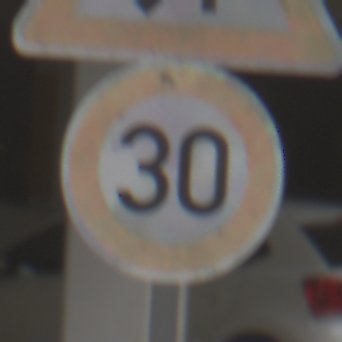
Verkehrszeichen: Geschwindigkeit30
Zusatzzeichen oben: Gegenverkehr
Umgebung: Roofed, Urban
Tageszeit: Midday
Wetter: Overcast
Licht: Artificial
Jahreszeit: NotSpecified
Kontrast: MediumContrast